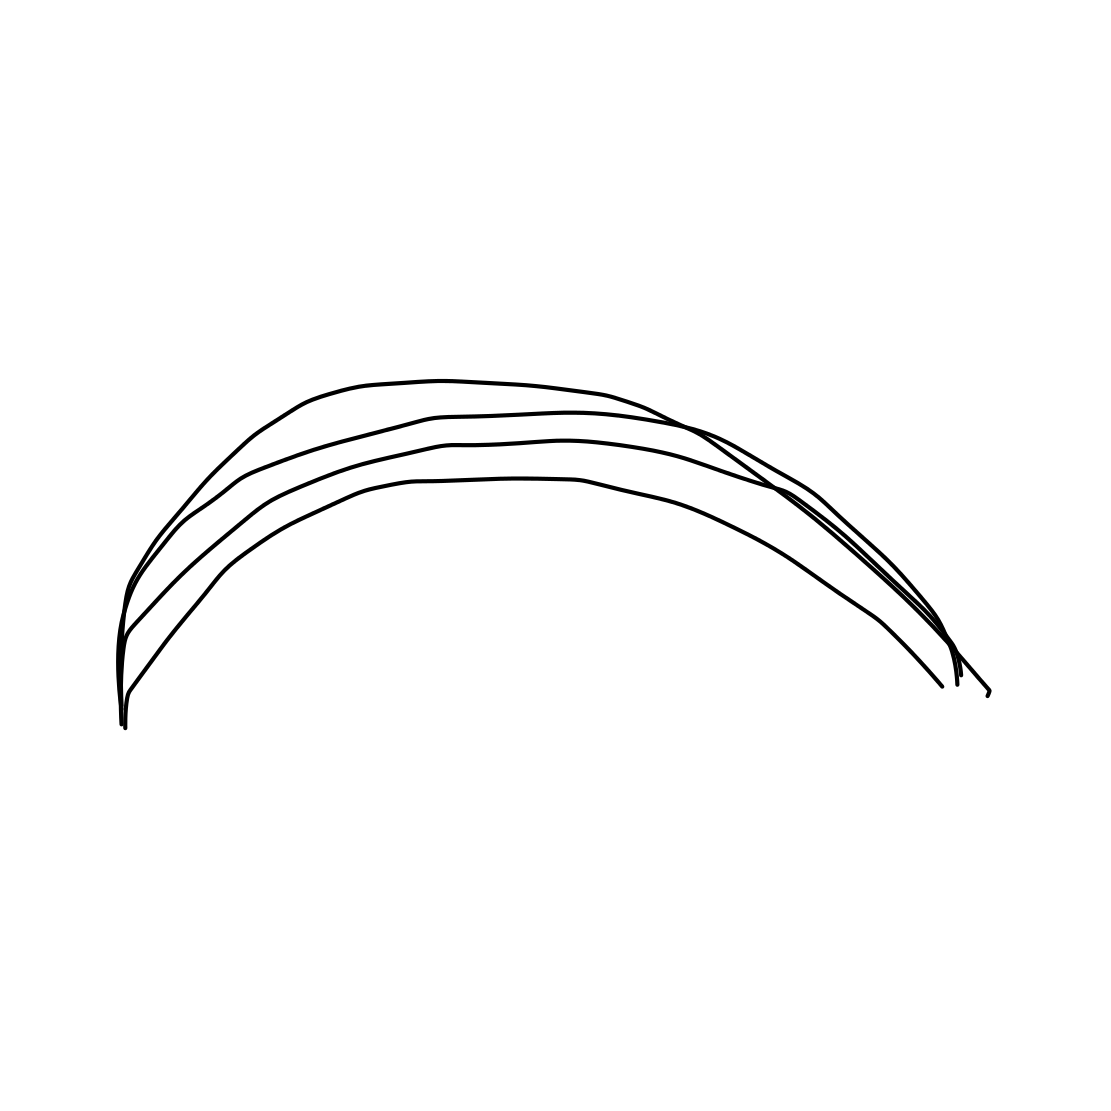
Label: rainbow